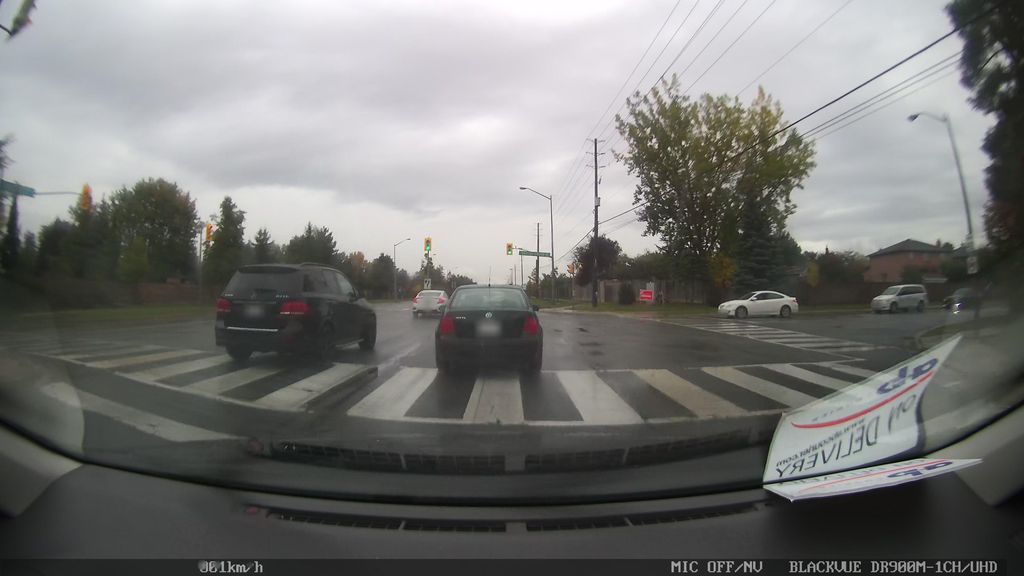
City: toronto